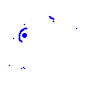
Particle: electron